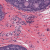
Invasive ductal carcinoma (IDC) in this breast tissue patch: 0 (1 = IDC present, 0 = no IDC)